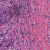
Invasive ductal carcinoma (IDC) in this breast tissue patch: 1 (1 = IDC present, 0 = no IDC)